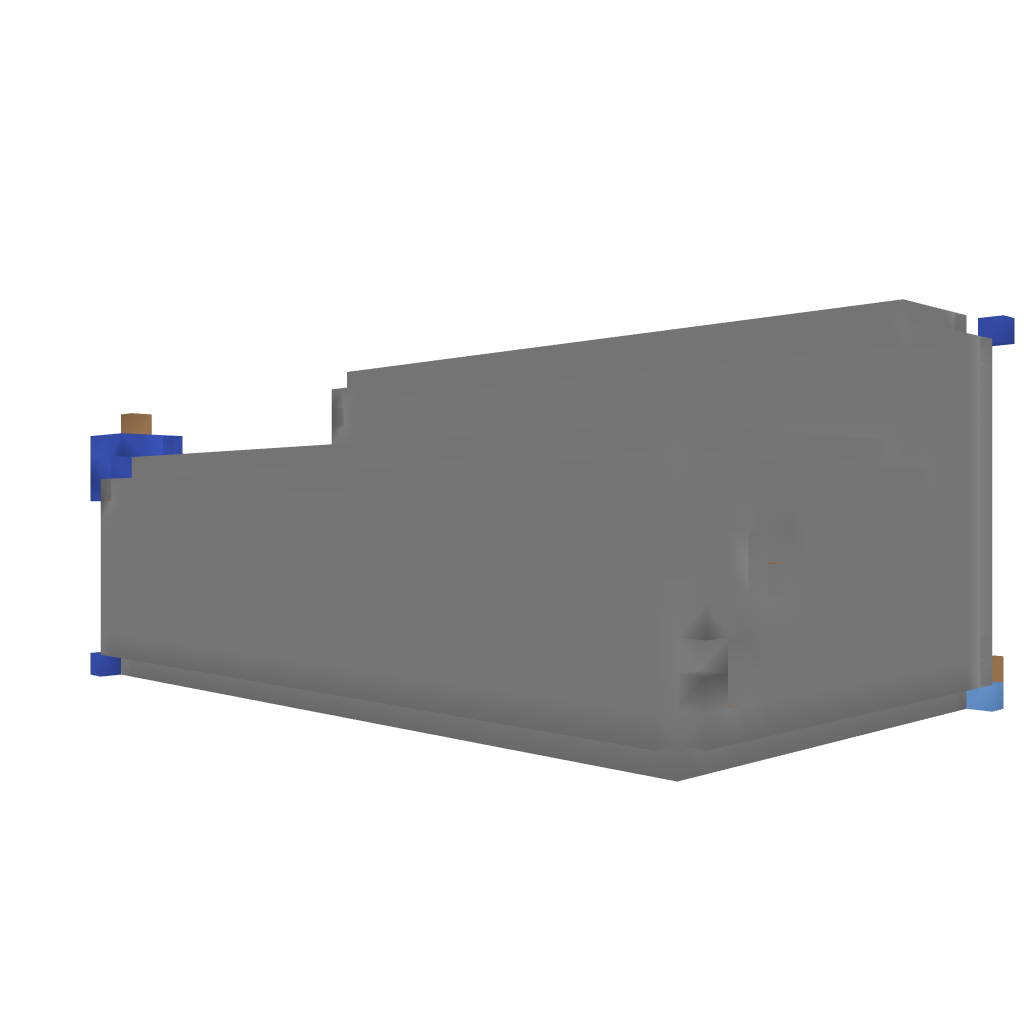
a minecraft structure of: Compact Day Counter bad low quality